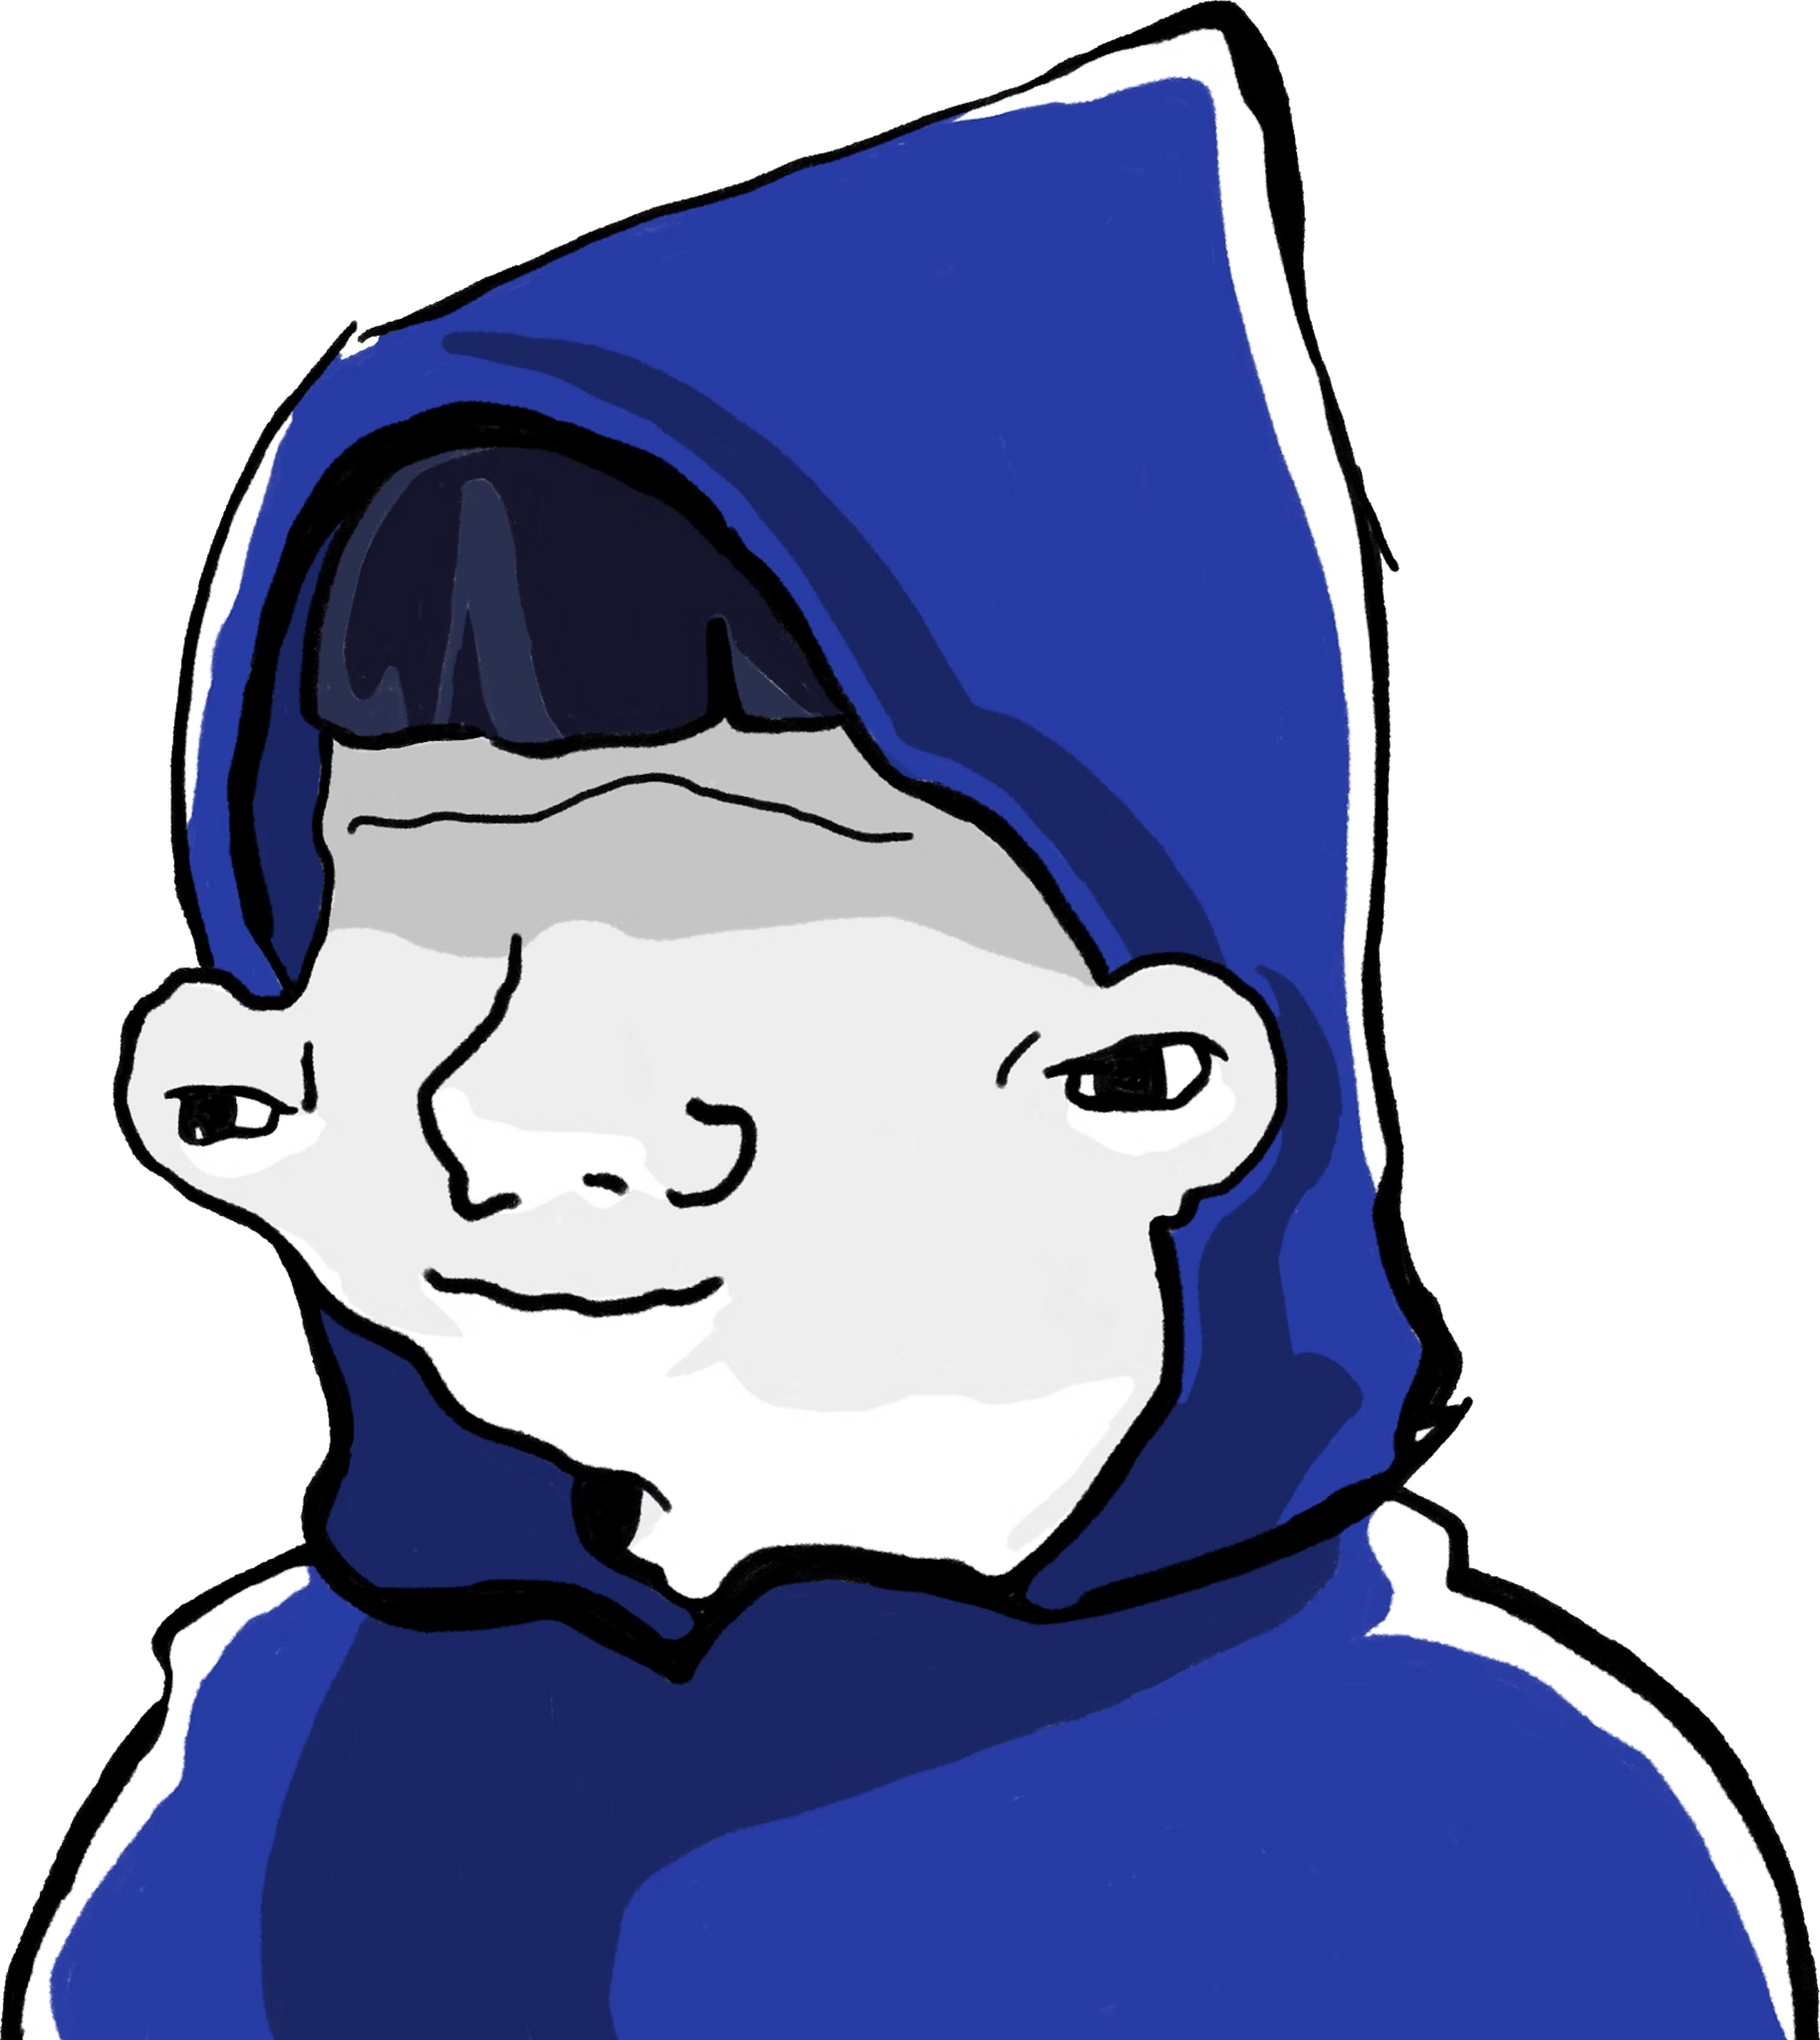
Label: 5_Brainlet